Question: I've just installed WampServer 2.5, and scripts runs well.
Only Wamp Icons doen't works.
For example if I browse a folder project's, when Wamp lists files doesn't appear the icon, as show below:

Trying to right click on an icon, in new tab opened appears the message:
> ForbiddenYou don't have permission to access /icons/unknown.gif on this server.
So in httpd.conf i've changed permission in directory and , setting .
After this, now I've this error:
> Not FoundThe requested URL /icons/unknown.gif was not found on this server.
How can I pass right icons path to wampserver?
Thank you for reading.
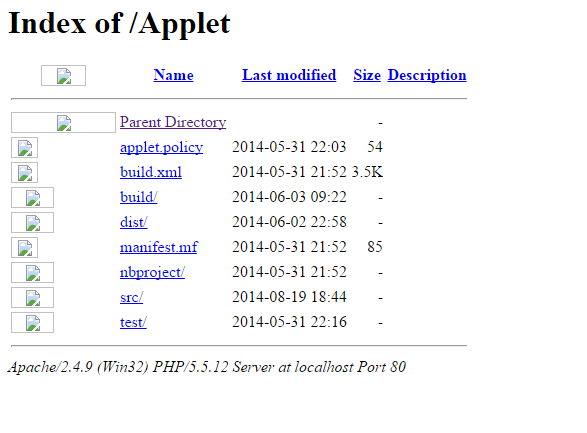
Answer: 1. Uncomment the line Include conf/extra/httpd-autoindex.conf in httpd.conf file
2. Make sure httpd-autoindex.conf file has this: Alias /icons/ "icons/"
<Directory "icons">
Options Indexes MultiViews
AllowOverride None
Order allow,deny
Allow from all
</Directory>
3. Restart the server